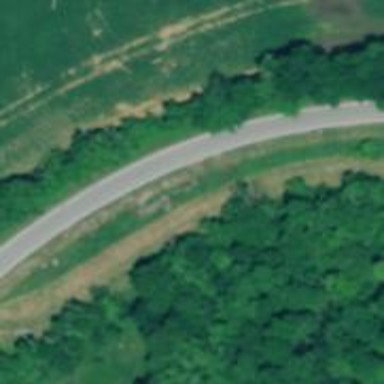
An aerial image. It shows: Unclassified road.